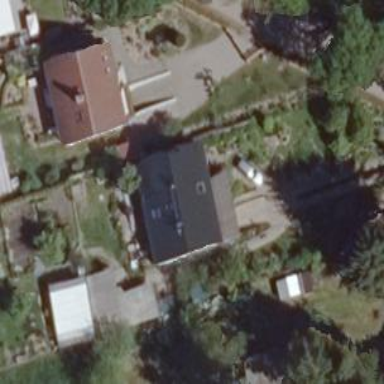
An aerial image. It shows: Simple house.